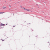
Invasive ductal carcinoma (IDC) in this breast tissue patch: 0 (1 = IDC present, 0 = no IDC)